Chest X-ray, AP view. Patient: 12 years old, sex F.
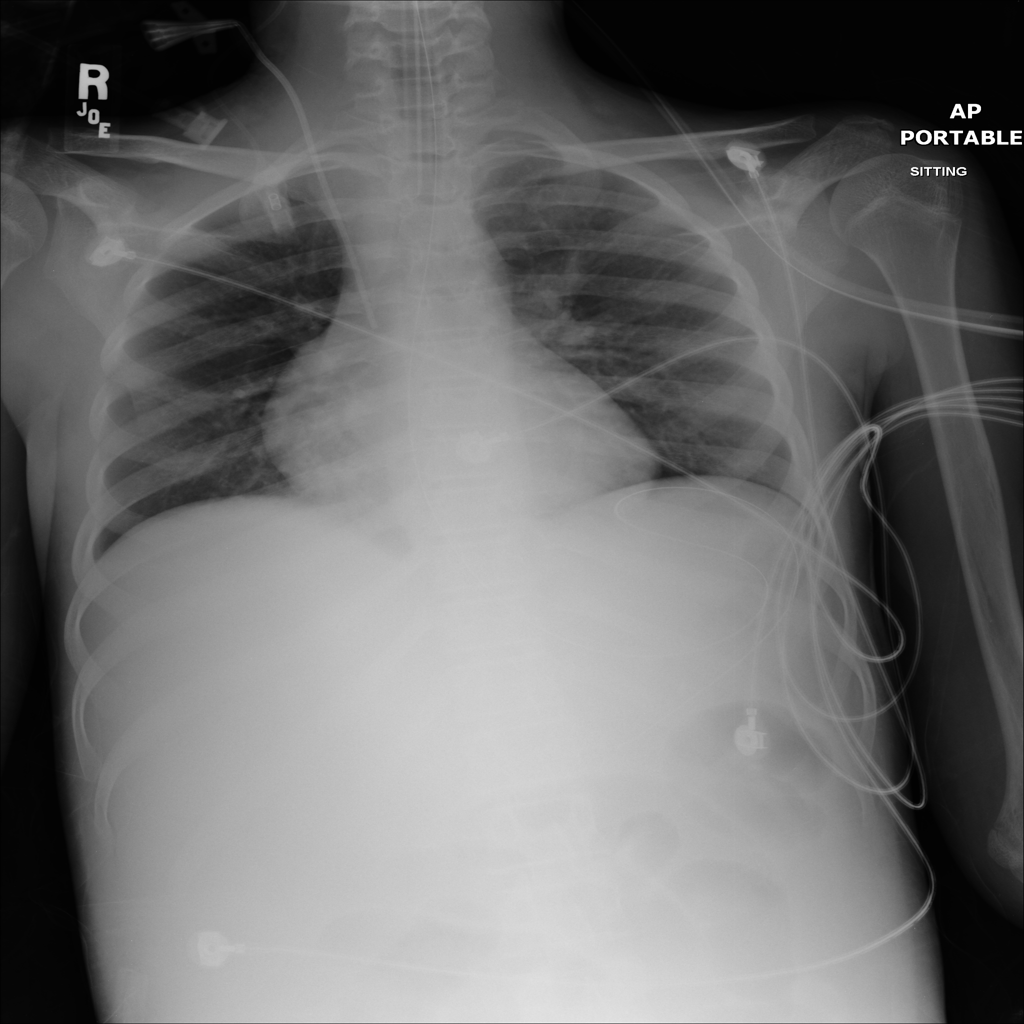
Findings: No Finding